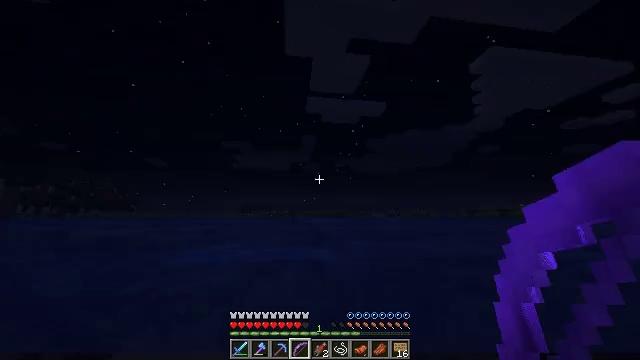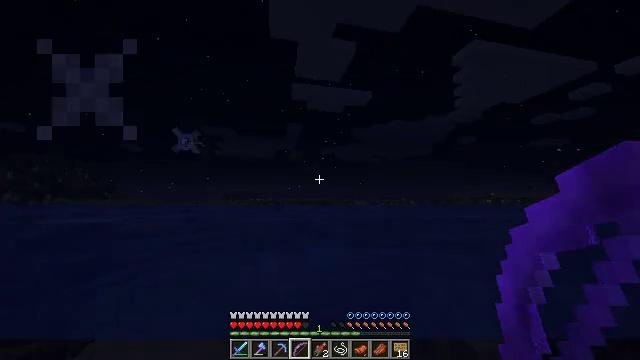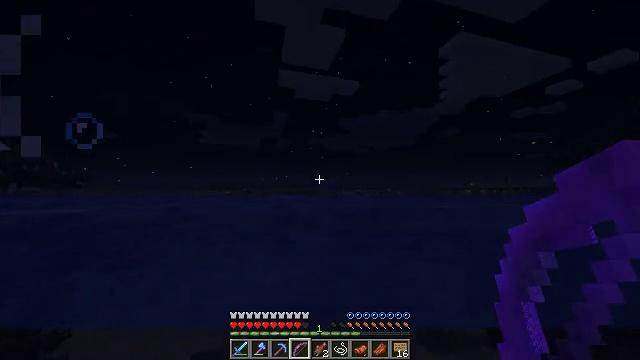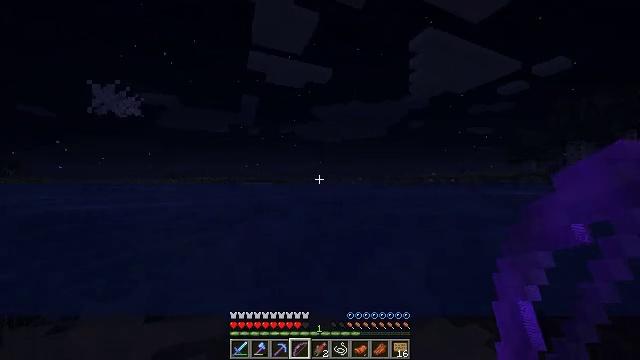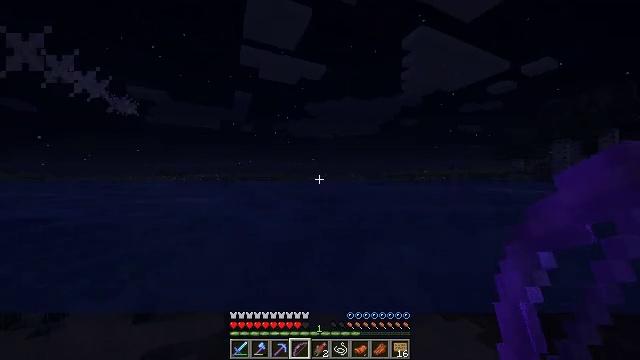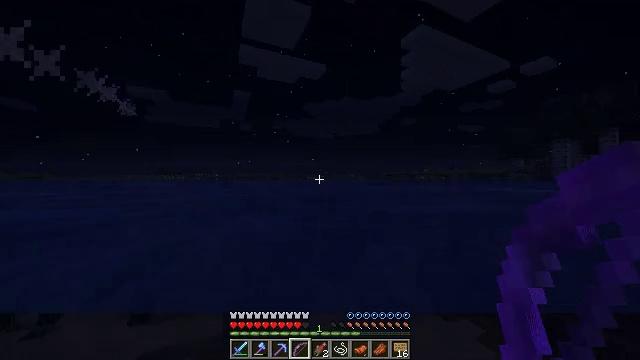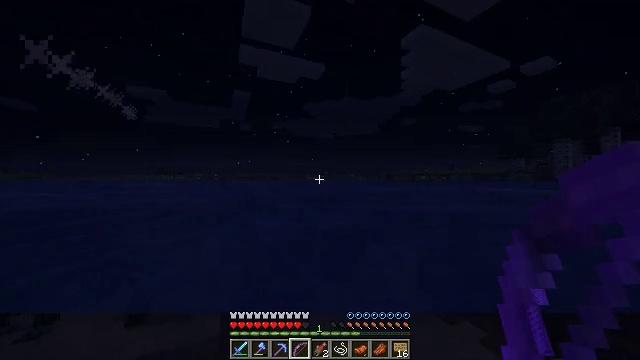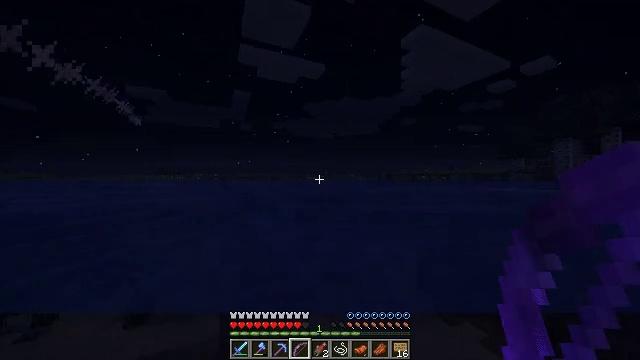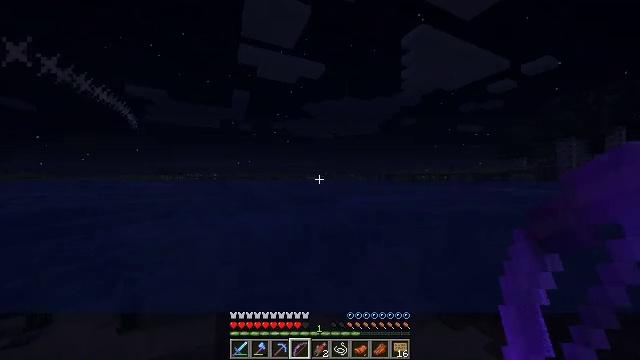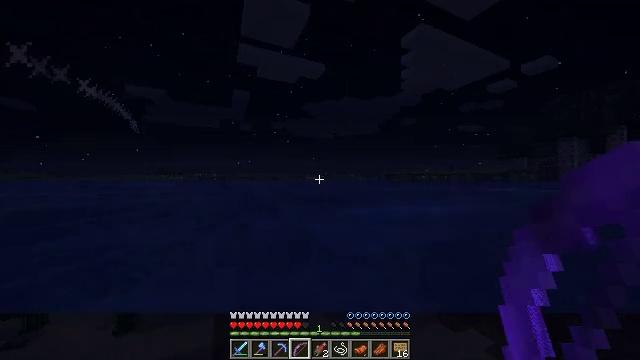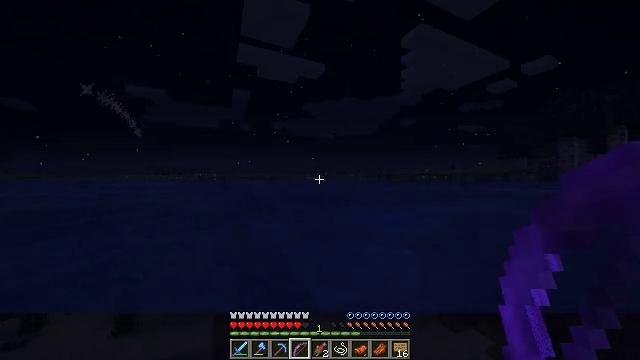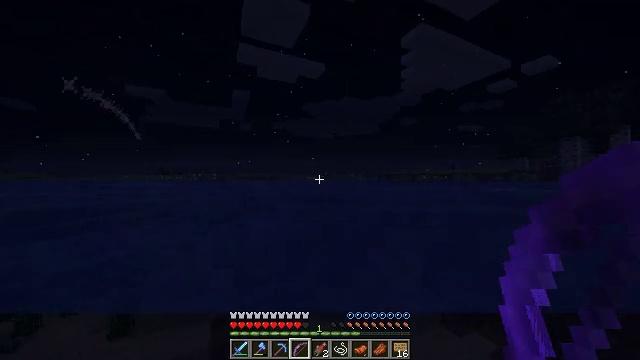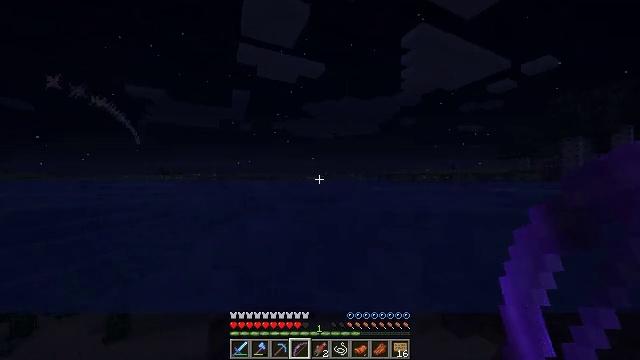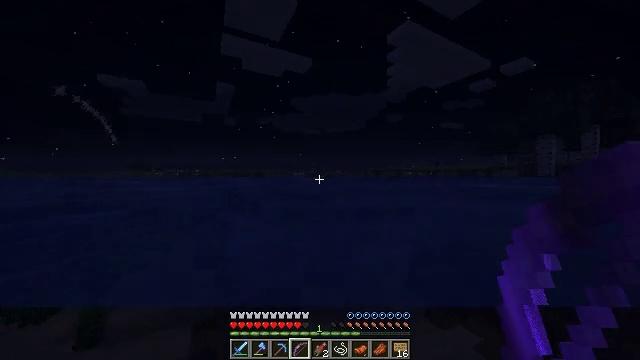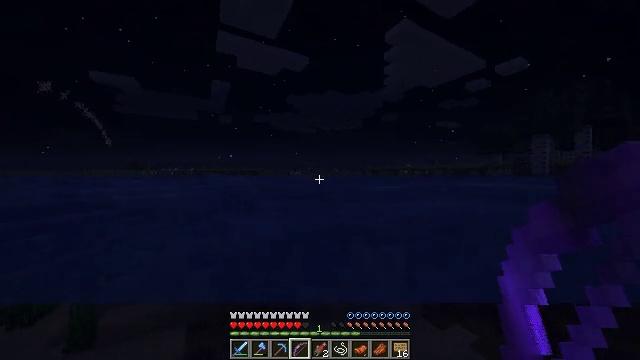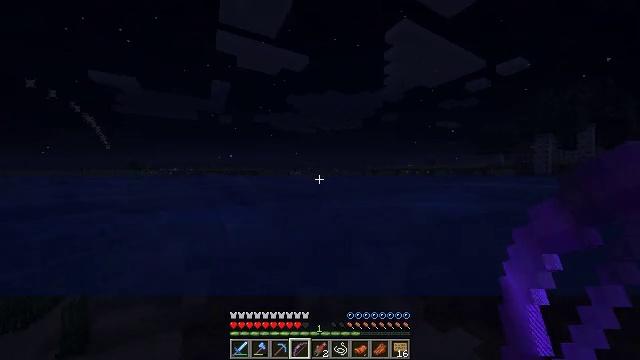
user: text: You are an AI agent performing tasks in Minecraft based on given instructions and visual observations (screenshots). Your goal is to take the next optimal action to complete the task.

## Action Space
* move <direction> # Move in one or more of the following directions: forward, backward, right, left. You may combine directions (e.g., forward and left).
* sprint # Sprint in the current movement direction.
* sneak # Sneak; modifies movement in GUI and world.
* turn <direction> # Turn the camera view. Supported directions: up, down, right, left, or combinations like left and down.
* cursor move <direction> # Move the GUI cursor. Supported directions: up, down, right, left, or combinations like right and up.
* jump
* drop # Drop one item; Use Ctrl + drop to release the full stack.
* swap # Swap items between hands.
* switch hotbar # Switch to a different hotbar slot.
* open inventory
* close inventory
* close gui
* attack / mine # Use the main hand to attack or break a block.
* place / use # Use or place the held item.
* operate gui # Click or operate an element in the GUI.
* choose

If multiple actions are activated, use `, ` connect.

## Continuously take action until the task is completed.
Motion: motion action
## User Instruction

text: Remove a salmon from the inventory.
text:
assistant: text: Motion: move forward and move right, sprint, turn right and down
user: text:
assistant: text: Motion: move forward and move right, sprint, turn right and down
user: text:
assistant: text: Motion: move forward, sprint, turn right and down
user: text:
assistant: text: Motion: move forward, sprint, turn right
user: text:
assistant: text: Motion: move forward, sprint
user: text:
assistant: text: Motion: move forward, sprint
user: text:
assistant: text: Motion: move forward, sprint
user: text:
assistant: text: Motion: move forward, sprint
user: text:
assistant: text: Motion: move forward, sprint
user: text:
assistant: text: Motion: move forward, sprint
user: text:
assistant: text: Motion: move forward, sprint
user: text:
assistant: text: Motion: move forward, sprint
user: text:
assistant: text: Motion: move forward, sprint, turn right and down
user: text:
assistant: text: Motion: move forward, sprint
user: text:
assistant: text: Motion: move forward, sprint
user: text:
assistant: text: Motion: move forward, sprint
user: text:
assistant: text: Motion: move forward, sprint
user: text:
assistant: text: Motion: move forward, sprint
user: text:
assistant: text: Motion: move forward, sprint
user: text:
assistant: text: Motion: move forward, sprint
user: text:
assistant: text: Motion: move forward, sprint
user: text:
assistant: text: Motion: move forward, sprint
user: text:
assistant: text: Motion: move forward, sprint
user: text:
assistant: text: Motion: move forward, sprint
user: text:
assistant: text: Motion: move forward, sprint
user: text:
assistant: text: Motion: move forward, sprint
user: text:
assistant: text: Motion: move forward, sprint
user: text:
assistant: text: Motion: move forward, sprint
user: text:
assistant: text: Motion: move forward, sprint
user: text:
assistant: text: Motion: move forward, sprint